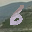
Label: 6